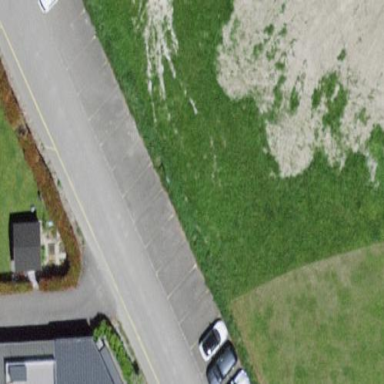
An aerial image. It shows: Parking lane area.